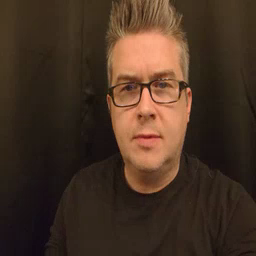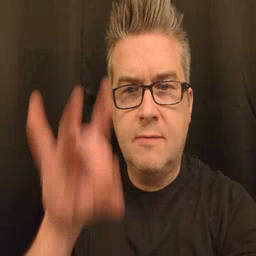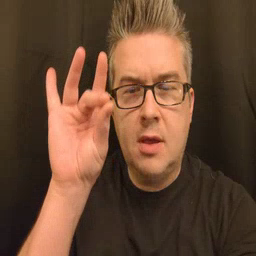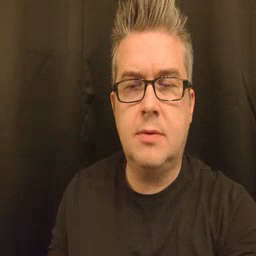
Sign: find